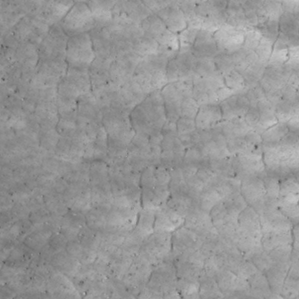
Label: non_frost